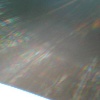
Label: sunburn